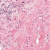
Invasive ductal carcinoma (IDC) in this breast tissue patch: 0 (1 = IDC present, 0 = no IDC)